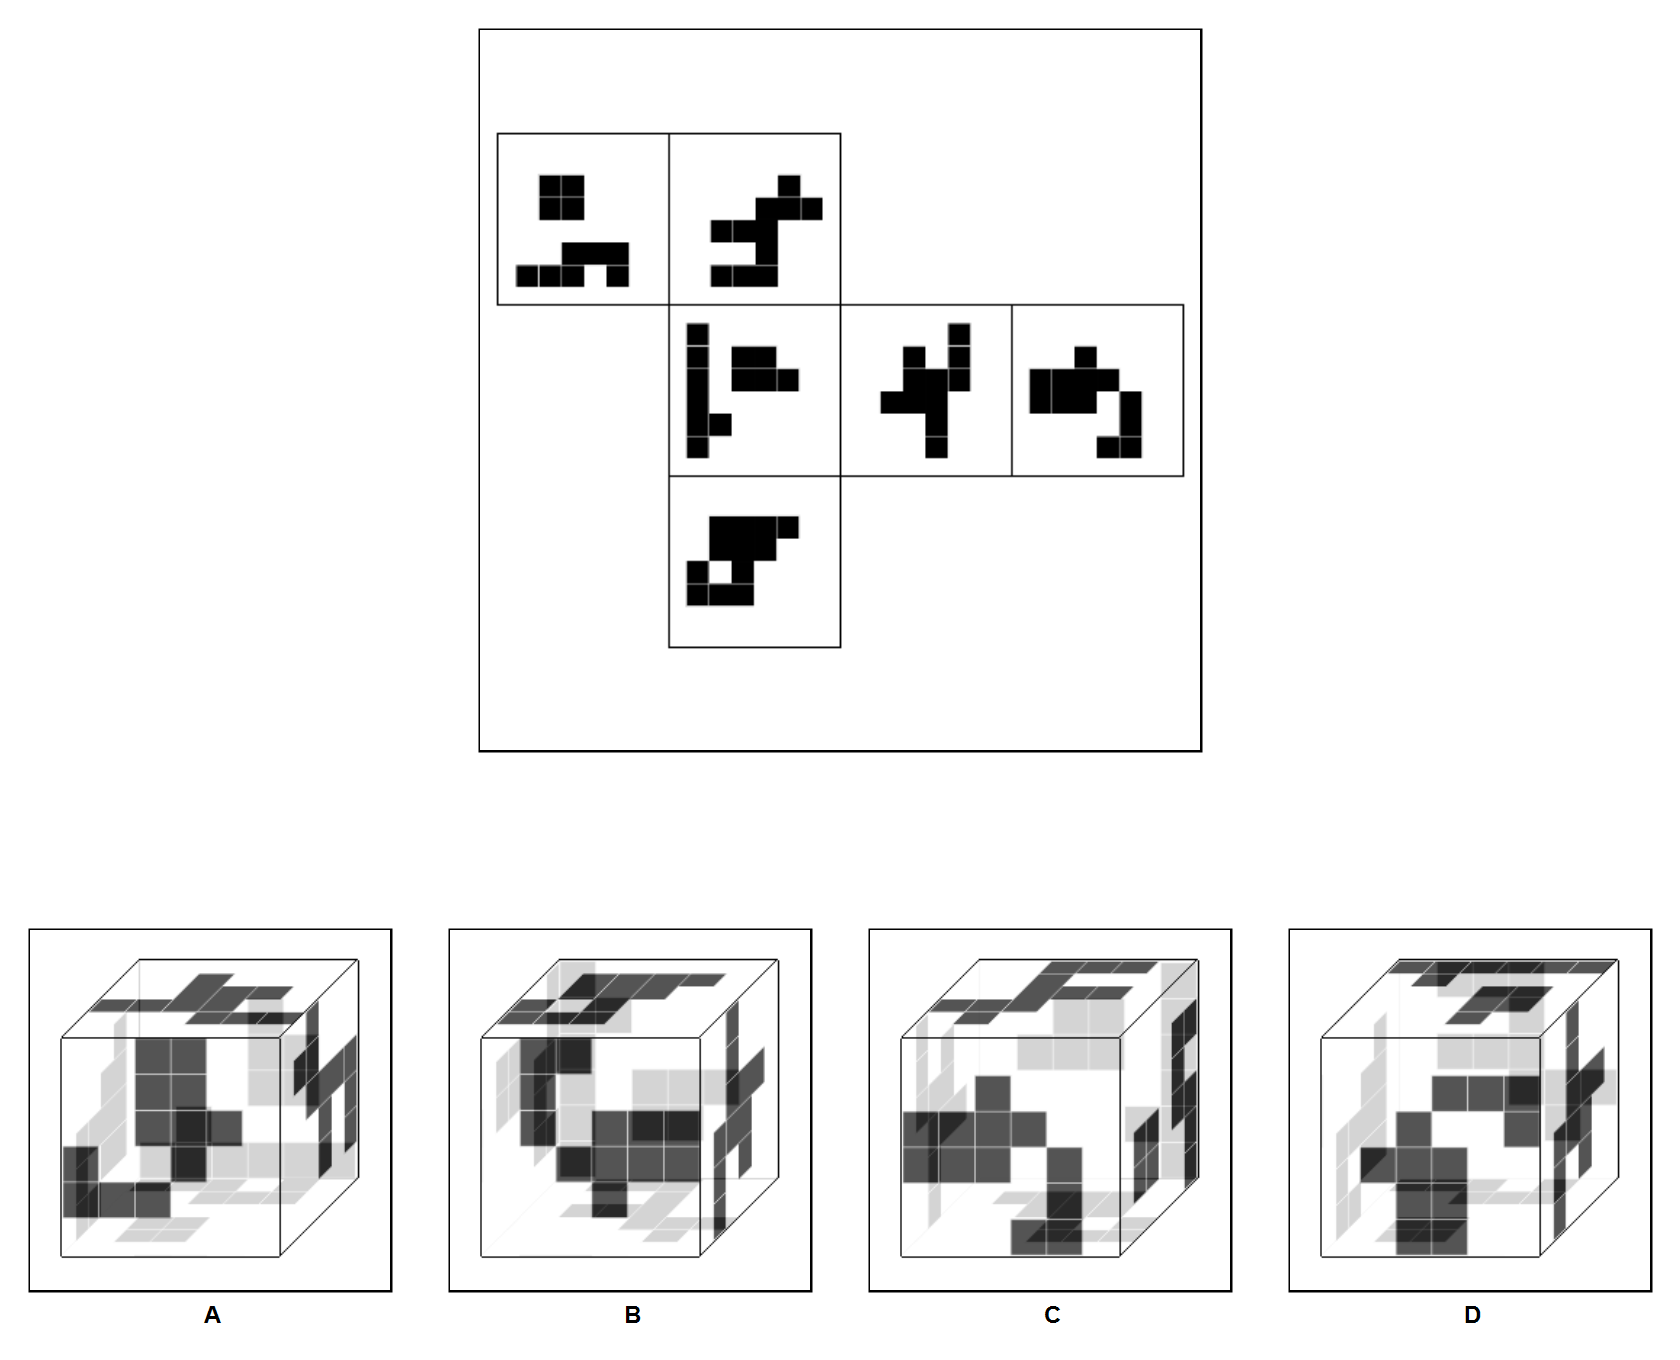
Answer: D